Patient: sex F, age 26
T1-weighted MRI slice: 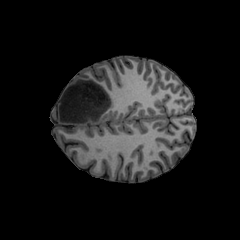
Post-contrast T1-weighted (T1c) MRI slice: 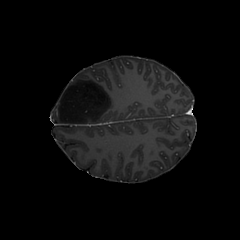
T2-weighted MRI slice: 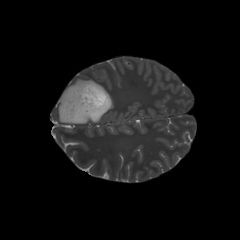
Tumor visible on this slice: yes
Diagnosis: Astrocytoma, IDH-mutant
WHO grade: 3